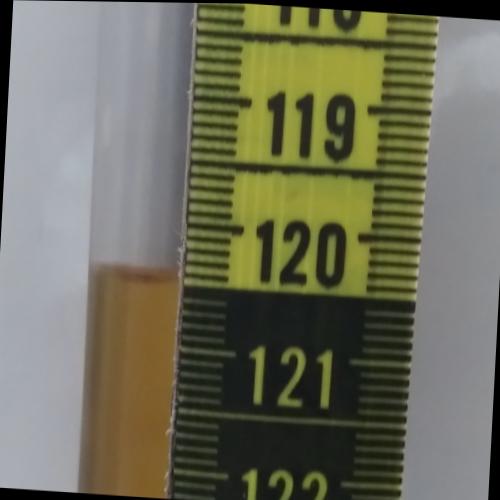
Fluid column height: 120.5 cm